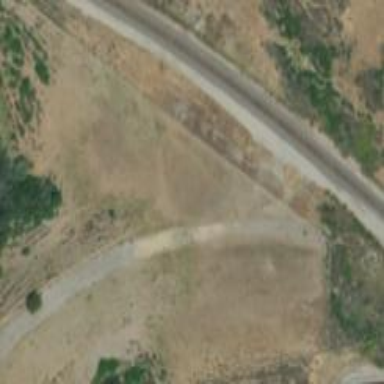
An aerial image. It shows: Abandoned railway spur.